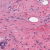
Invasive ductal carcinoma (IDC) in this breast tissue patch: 0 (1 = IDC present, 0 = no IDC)